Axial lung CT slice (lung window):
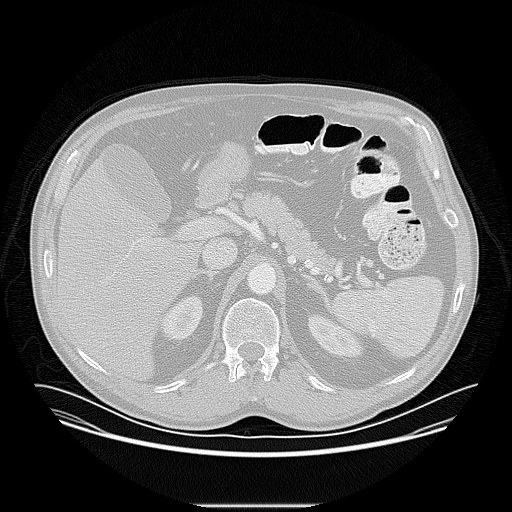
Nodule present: no